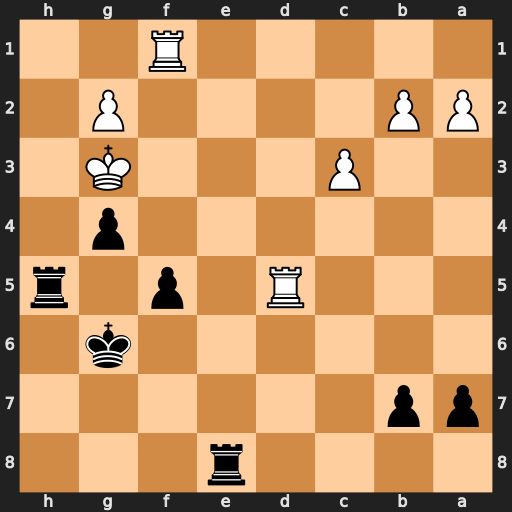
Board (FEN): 4r3/pp6/6k1/3R1p1r/6p1/2P3K1/PP4P1/5R2
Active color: b
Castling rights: -
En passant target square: -
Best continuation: f4+ Rxf4 Rxd5